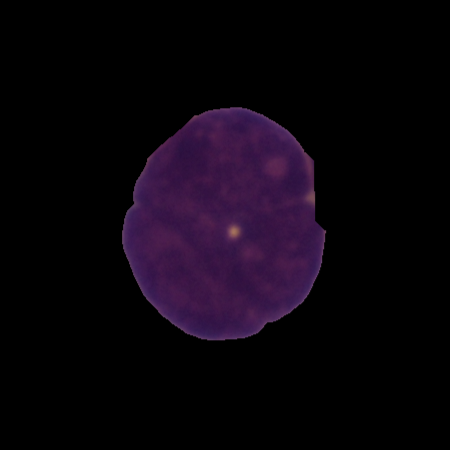
Label: cancer